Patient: sex M, age 32
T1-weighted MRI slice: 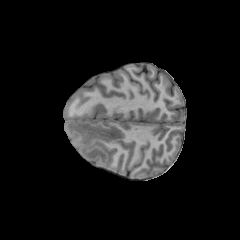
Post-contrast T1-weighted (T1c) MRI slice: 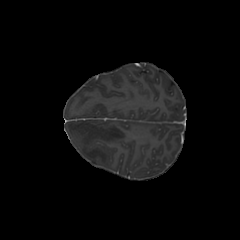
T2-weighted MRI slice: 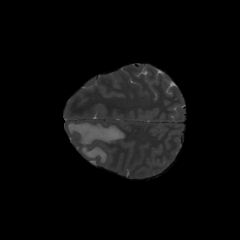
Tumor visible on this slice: yes
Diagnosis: Glioblastoma, IDH-wildtype
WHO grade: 4